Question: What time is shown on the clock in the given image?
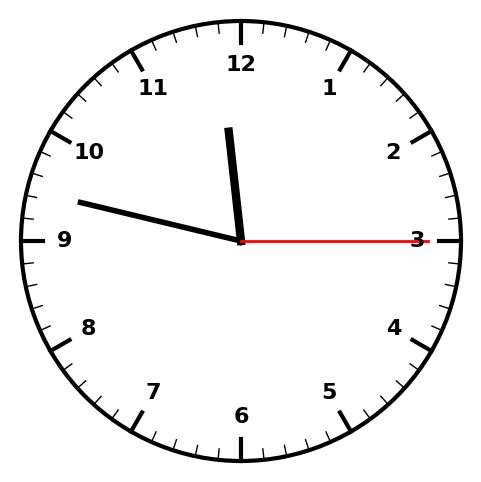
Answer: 11:47:15